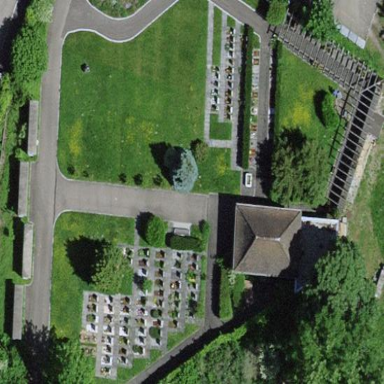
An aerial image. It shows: Cemetery.